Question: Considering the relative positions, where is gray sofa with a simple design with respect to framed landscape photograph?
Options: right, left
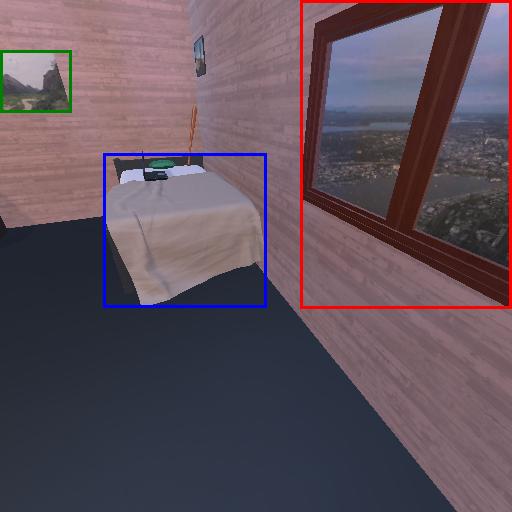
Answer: right